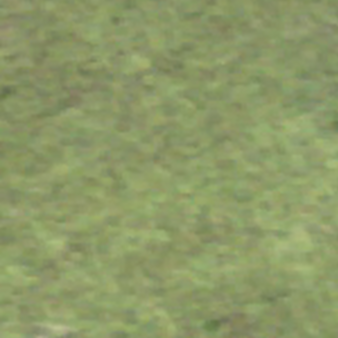
Label: other